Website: walmart
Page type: payment
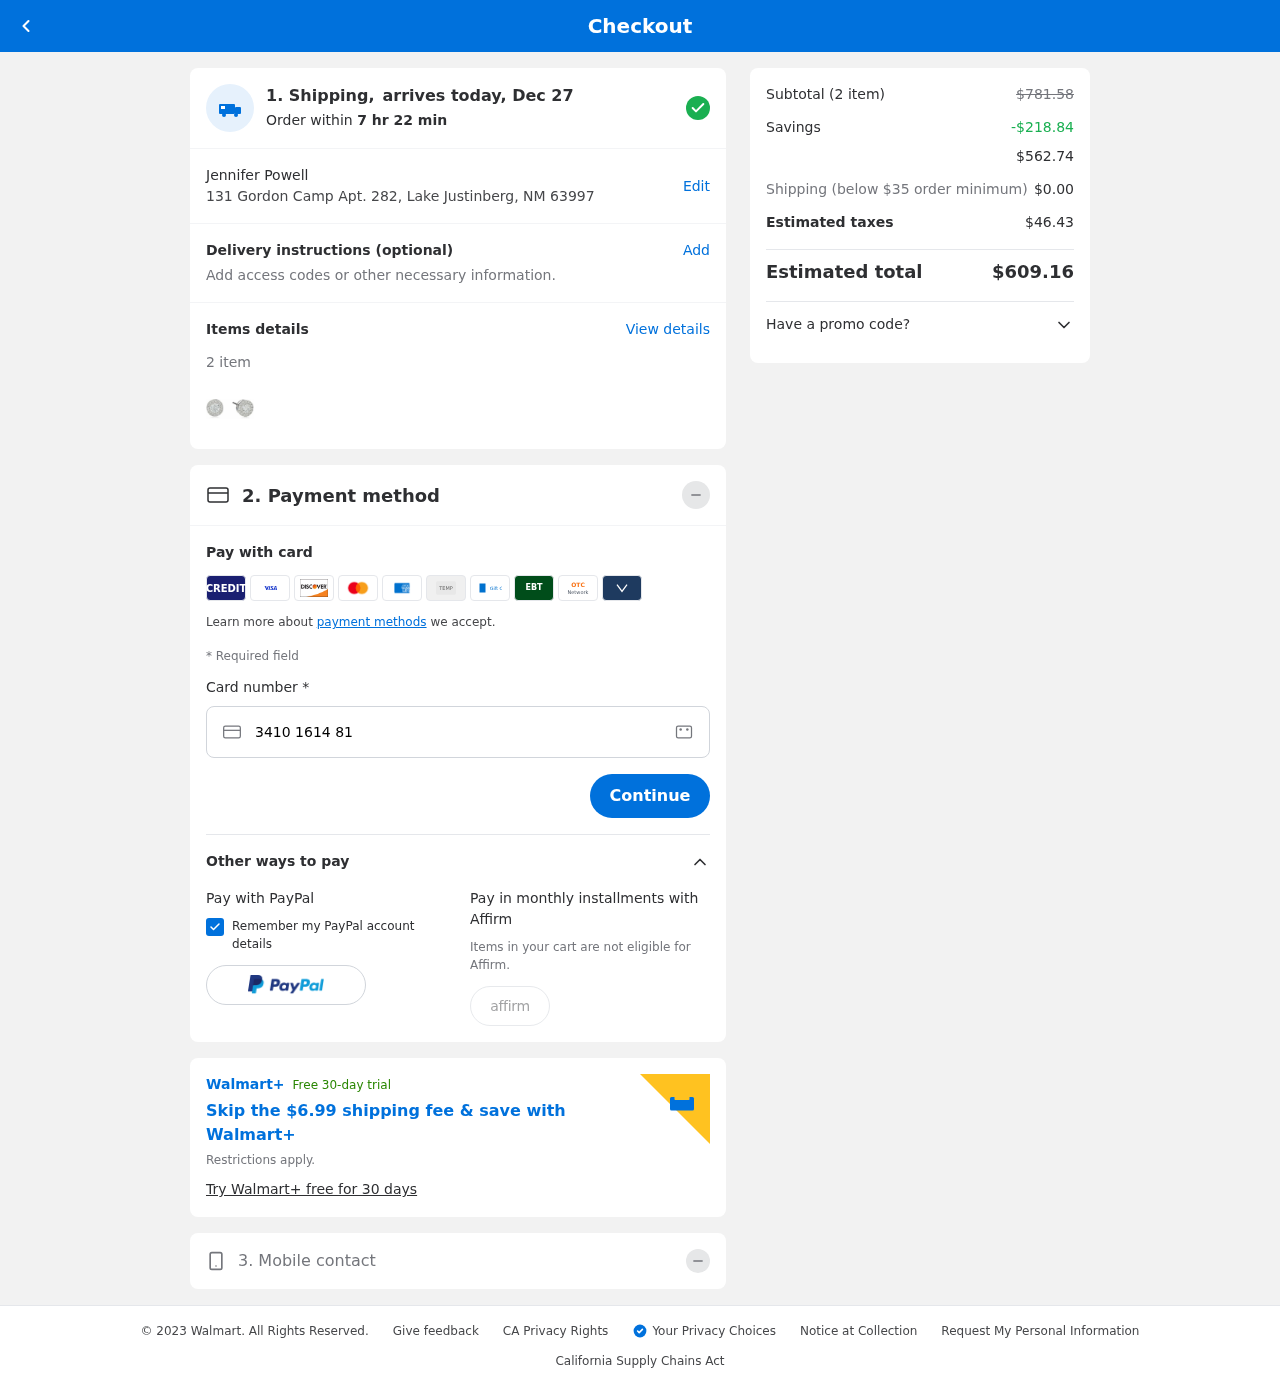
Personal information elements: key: PII_FULLNAME
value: Jennifer Powell
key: PII_STREET
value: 131 Gordon Camp Apt. 282
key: PII_CITY_STATE_ZIP
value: Lake Justinberg, NM 63997
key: PII_CARD_NUMBER
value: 3410 1614 8117 694
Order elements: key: ORDER_DELIVERY_DATE
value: Dec 27
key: ORDER_NUM_ITEMS
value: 2
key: ORDER_SUBTOTAL_BEFORE_SAVINGS
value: $781.58
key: ORDER_SAVINGS
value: -$218.84
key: ORDER_SUBTOTAL
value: $562.74
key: ORDER_SHIPPING_COST
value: $0.00
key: ORDER_TAX
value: $46.43
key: ORDER_TOTAL
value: $609.16